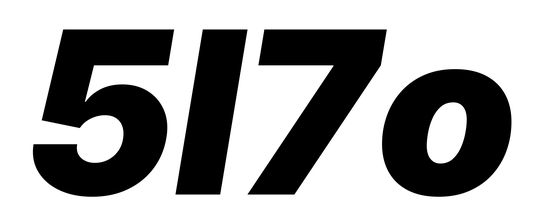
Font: Inter-Italic_Black_Italic